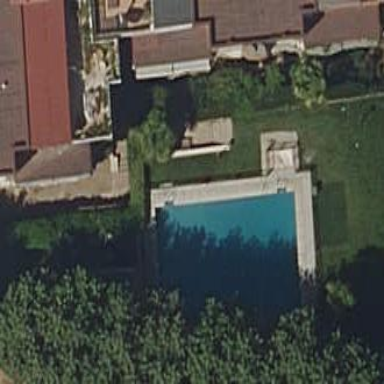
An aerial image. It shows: Swimming pool located in leisure land.